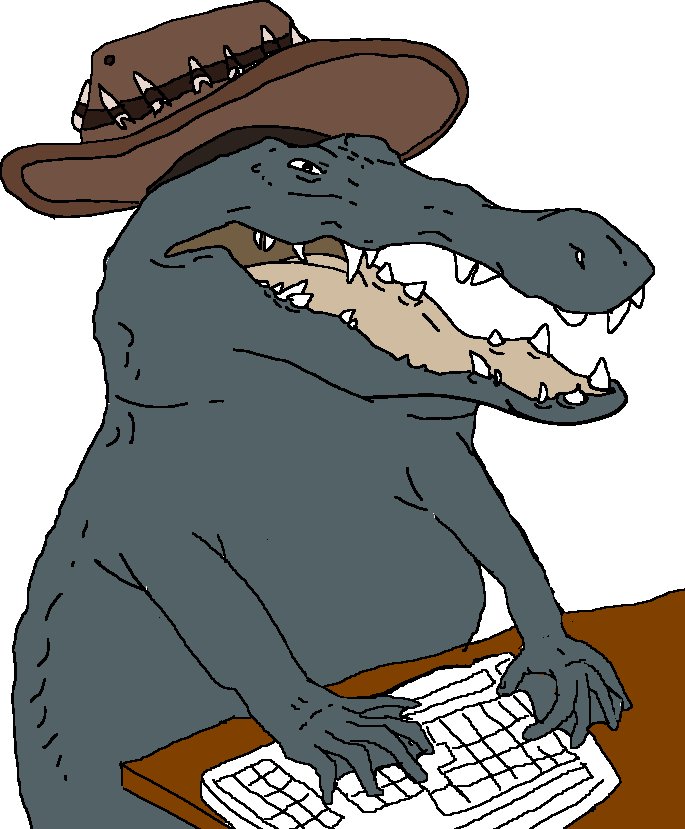
Label: 5_Bruce